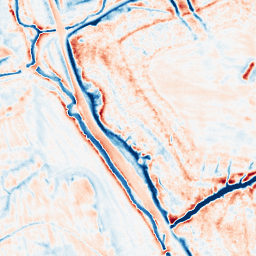
Category: edge_preserving
Decomposition family: anisotropic_diffusion
Decomposition parameters: iterations: 50
kappa: 50
gamma: 0.15
Upsampling method: cubic_mitchell
Upsampling parameters: scale: 4
Upsampling scale: 4